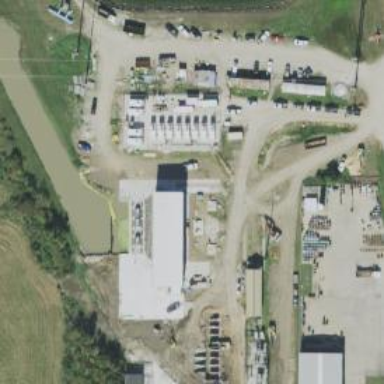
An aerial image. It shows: Generator is pictured.